Field crop: maize
Growth stage: 2
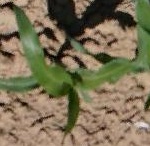
Species: maize